Field crop: maize
Growth stage: 2
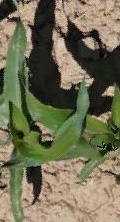
Species: maize